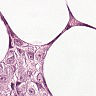
Metastatic tissue present: yes